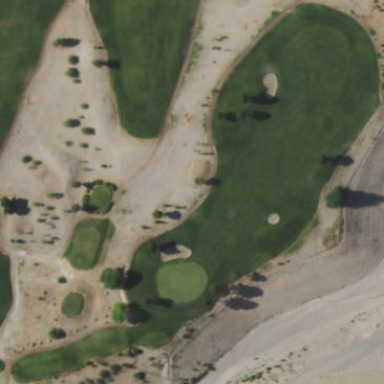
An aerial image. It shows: Rough area on grassy golf course.